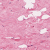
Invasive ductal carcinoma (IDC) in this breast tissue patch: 0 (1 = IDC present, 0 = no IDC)